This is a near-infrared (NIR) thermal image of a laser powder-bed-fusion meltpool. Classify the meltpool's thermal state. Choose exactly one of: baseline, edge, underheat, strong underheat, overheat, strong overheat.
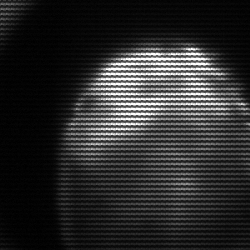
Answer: strong underheat